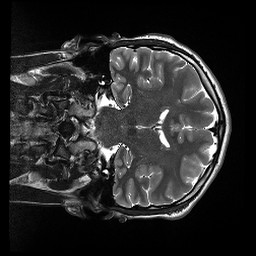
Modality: T2w
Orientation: coronal
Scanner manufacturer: siemens
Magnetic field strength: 3 T
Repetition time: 13.52 s
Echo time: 0.088 s